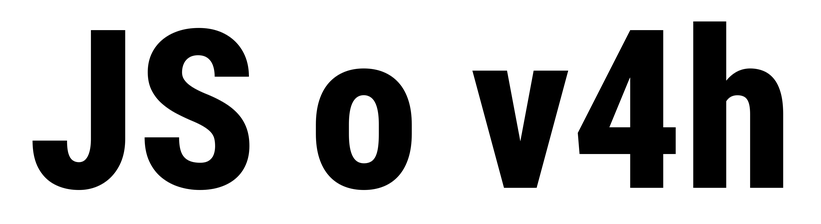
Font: Roboto_Condensed_ExtraBold